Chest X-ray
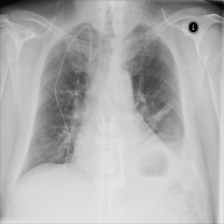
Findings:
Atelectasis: positive
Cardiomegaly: negative
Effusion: negative
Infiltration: negative
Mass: negative
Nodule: negative
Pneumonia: positive
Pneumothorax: negative
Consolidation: negative
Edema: negative
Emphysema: negative
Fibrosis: negative
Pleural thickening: negative
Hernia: negative